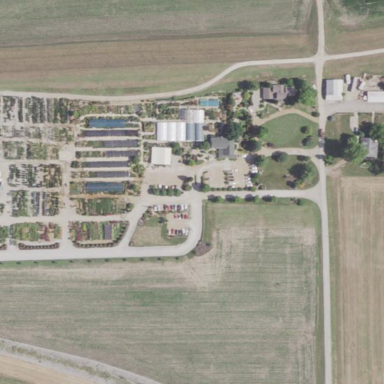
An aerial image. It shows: Plant nursery.